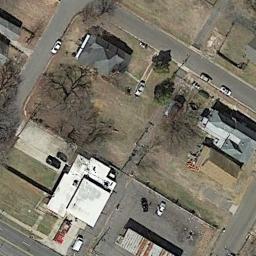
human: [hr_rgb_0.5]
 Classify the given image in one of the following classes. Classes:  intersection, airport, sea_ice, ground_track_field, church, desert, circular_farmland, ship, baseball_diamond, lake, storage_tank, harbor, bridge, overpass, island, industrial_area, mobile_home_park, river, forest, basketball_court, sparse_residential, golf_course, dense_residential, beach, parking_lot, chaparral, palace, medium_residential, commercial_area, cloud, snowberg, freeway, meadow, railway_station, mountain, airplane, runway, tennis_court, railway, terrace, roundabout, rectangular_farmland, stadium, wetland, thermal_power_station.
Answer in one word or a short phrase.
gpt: medium_residential